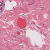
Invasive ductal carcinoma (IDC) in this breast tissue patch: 0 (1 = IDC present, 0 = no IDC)